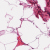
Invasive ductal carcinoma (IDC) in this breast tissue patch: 0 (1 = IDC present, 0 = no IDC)